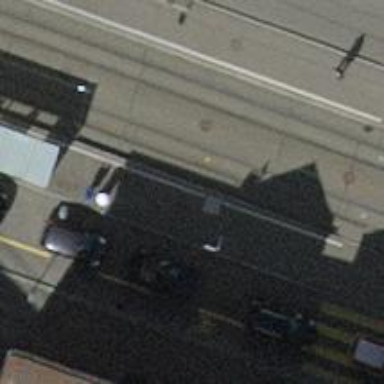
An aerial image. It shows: Tram stop for public transport.